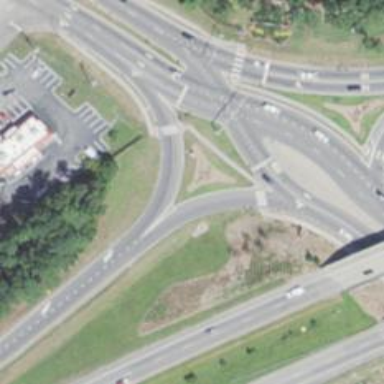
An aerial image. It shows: Motorway link at Diverging Diamond Interchange (DDI) junction.